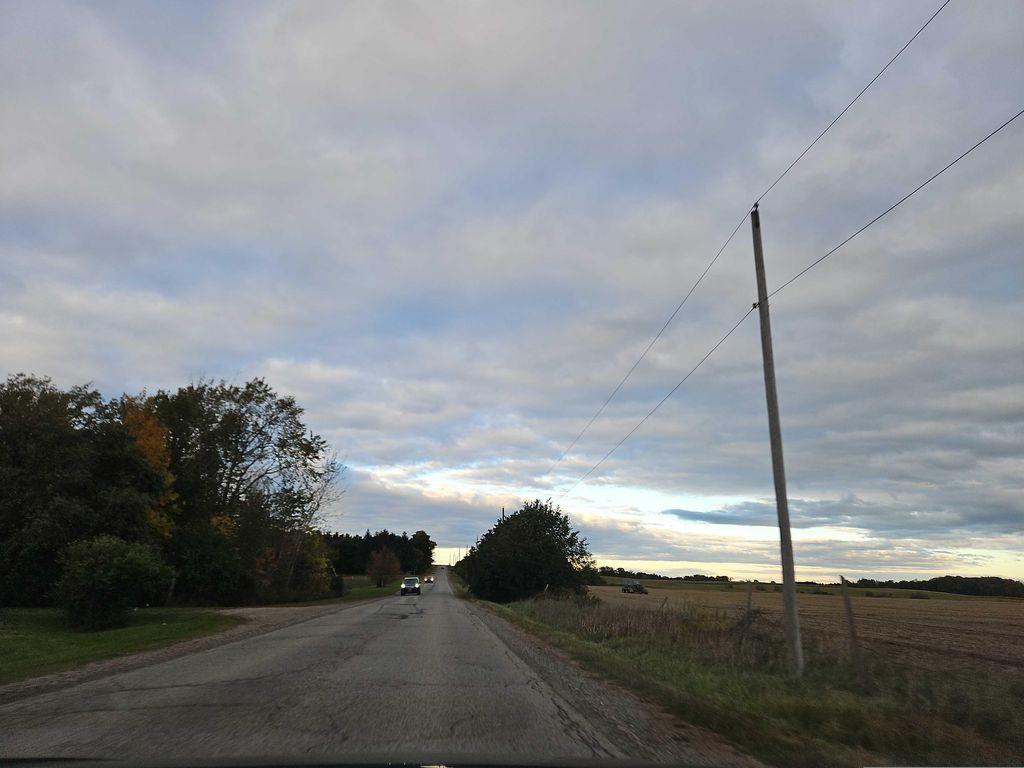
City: kitchener-waterloo